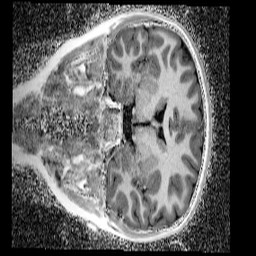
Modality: UNIT1_denoised
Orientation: coronal
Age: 9
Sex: female
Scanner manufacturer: siemens
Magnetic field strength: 3 T
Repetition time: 4 s
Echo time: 0.00299 s